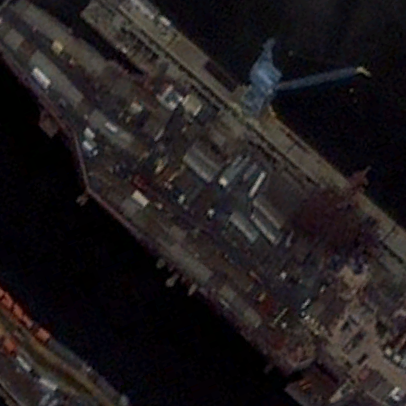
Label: aircraft_carrier